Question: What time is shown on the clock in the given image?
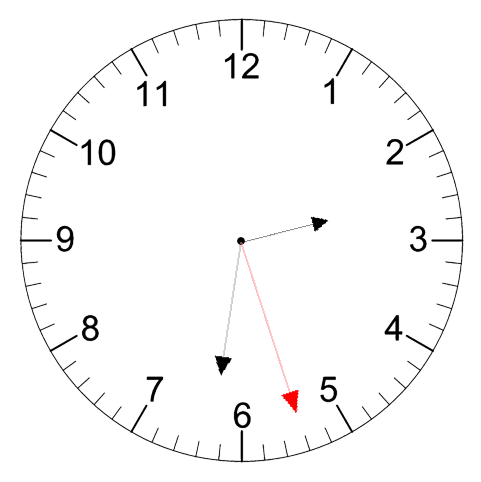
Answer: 02:31:27